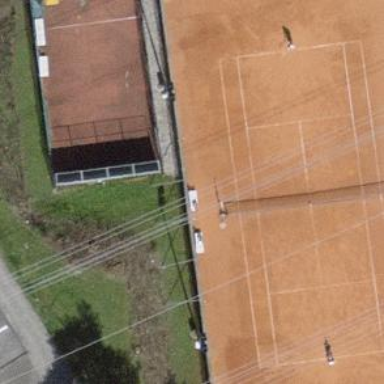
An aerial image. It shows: Tennis court in leisure pitch.